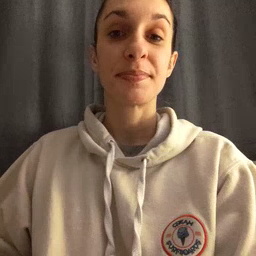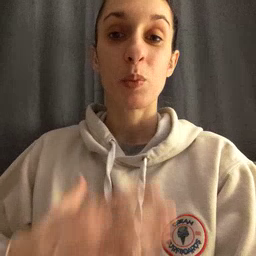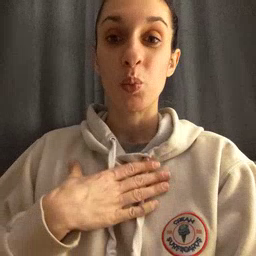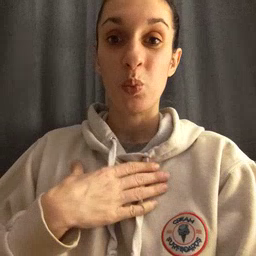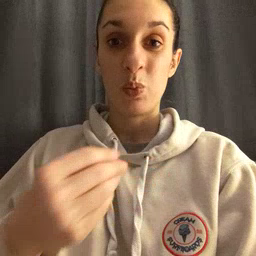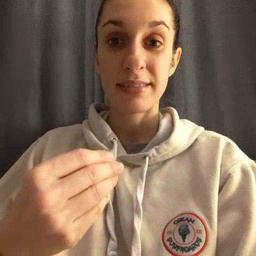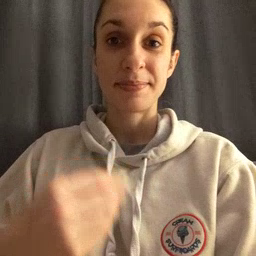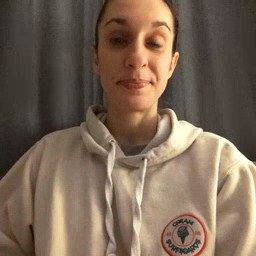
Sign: white